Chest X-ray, PA view. Patient: 68 years old, sex F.
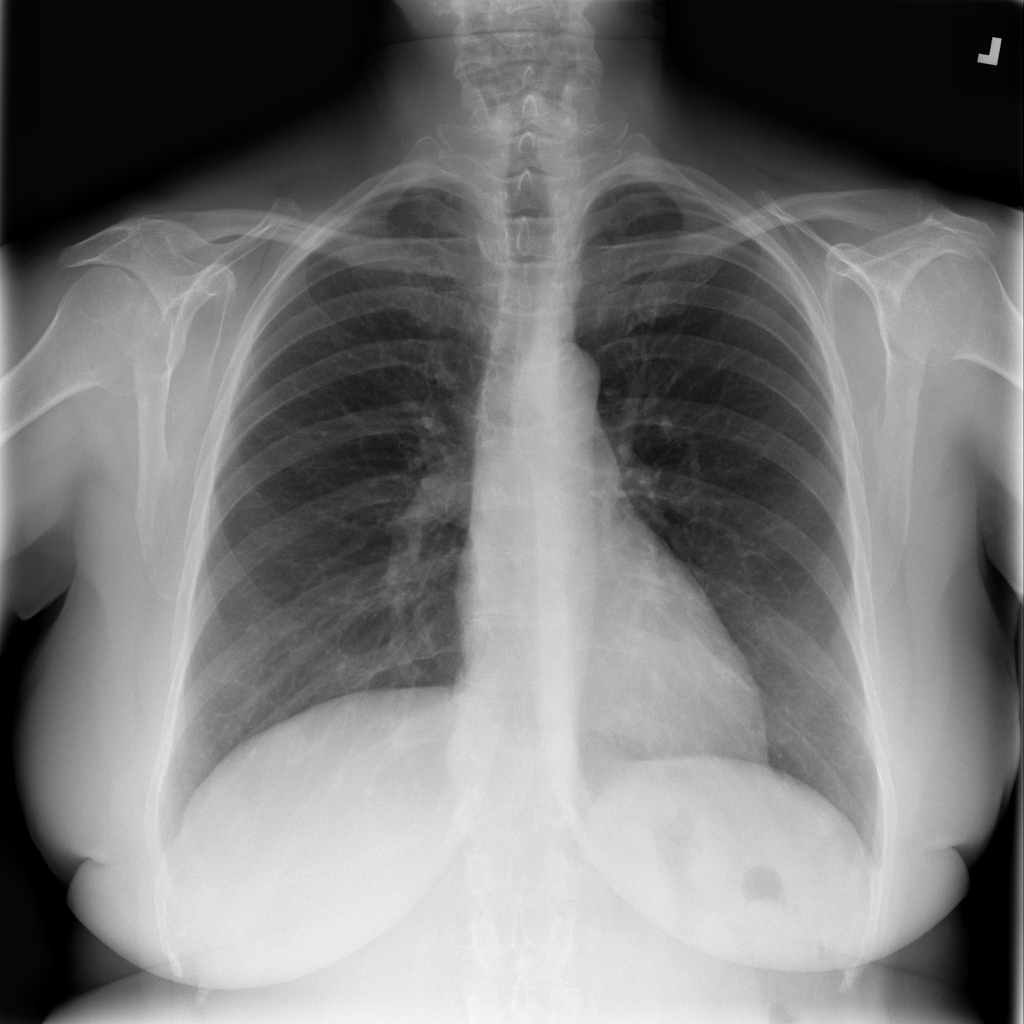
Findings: No Finding